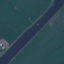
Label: River